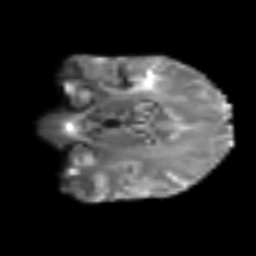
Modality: T2w
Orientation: coronal
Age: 39
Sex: female
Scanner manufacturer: siemens
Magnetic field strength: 3 T
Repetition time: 6.1 s
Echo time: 0.101 s